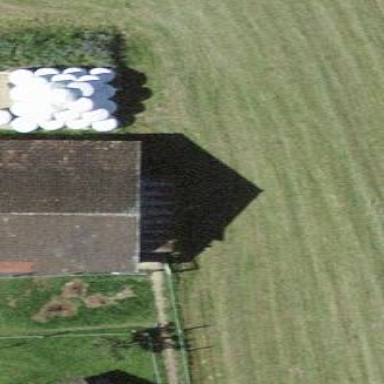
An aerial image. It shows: Barn.